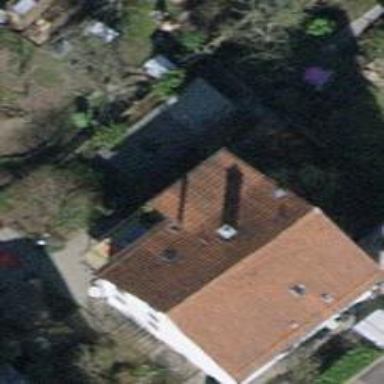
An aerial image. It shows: Building with tile roof.